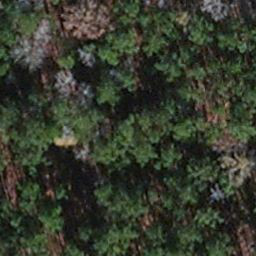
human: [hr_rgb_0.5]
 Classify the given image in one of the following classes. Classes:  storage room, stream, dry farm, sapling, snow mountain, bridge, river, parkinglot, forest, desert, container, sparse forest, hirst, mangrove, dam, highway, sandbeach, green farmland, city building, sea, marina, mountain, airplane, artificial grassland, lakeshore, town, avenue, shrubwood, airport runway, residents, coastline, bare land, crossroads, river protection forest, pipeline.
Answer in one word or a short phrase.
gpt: sapling